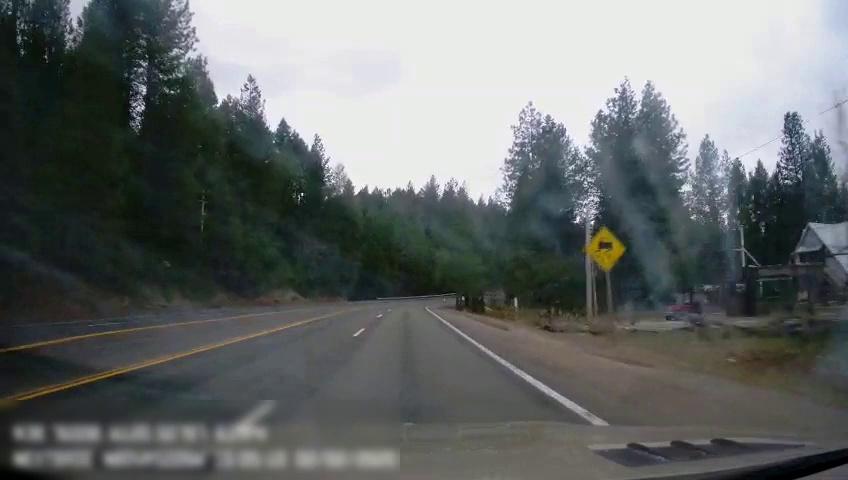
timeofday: Day
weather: Cloudy
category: Drivable Space
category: Drivable Space
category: Lanes | Opposite Lane
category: Lanes | Opposite Lane
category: Lanes | Opposite Lane
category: Lanes | Alternate Lane
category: Lanes | Current Lane
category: Lanes | Current Lane
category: Traffic | Signs